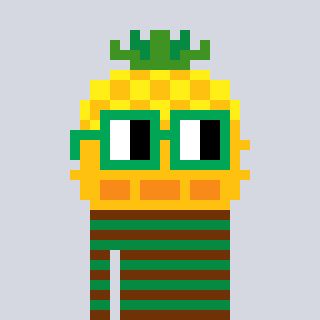
a pixel art character with square green glasses, a pineapple-shaped head and a green-colored body on a cool background